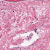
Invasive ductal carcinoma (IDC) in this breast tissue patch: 0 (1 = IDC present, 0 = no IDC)